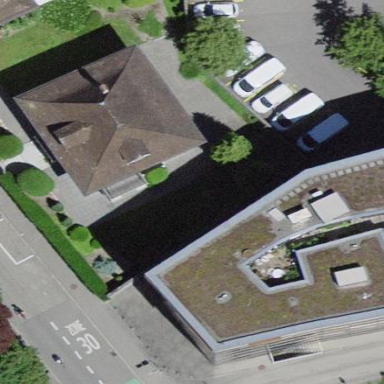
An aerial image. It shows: Detached building with hipped roof made of roof tiles.